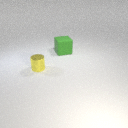
large green rubber cube behind small yellow metal cylinder